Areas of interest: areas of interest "Jiasheng Luxury Cars"
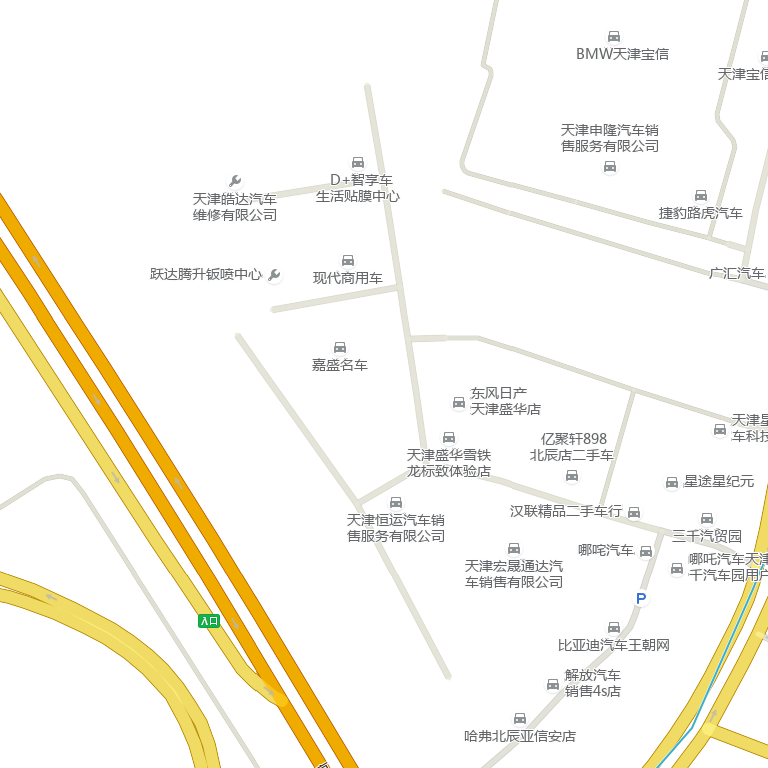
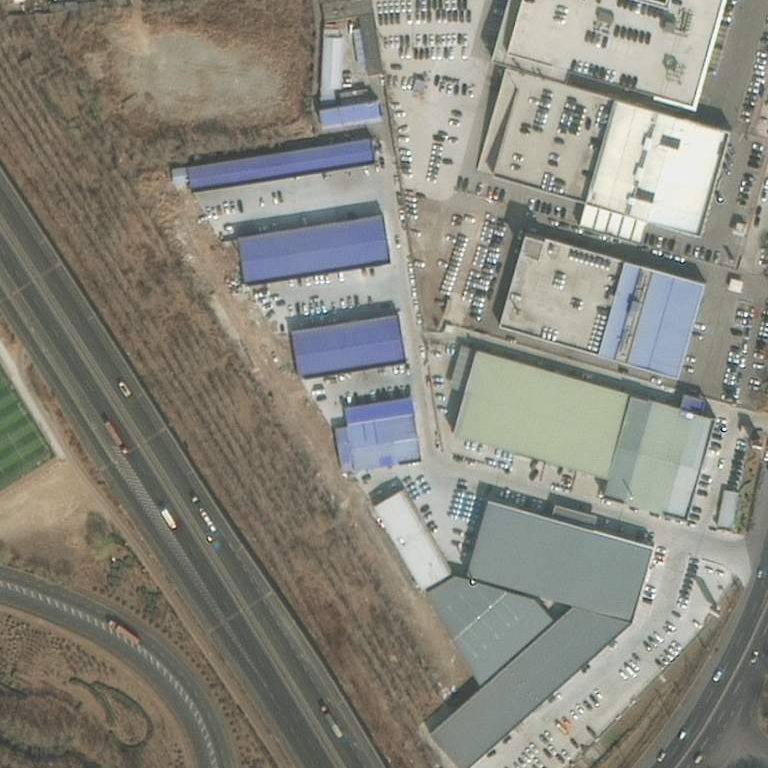